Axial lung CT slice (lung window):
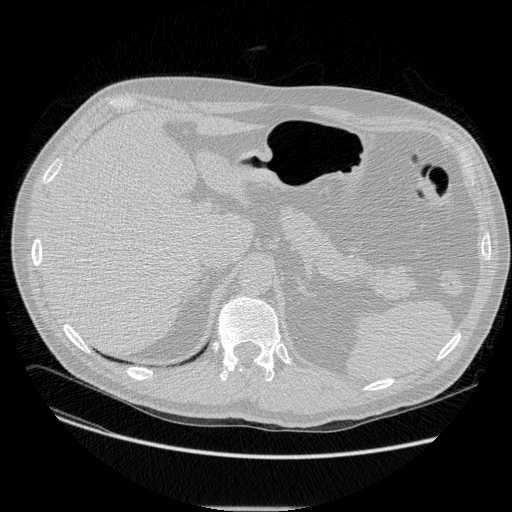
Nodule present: no